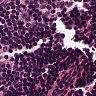
Metastatic tissue present: no